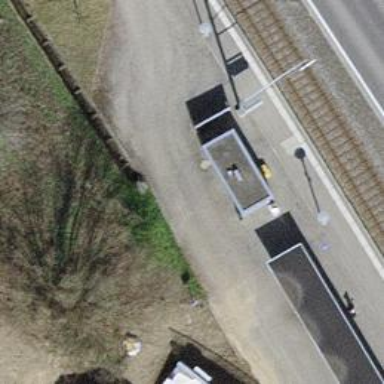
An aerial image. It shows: Railway halt.